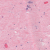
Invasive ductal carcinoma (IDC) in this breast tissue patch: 1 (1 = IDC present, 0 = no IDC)